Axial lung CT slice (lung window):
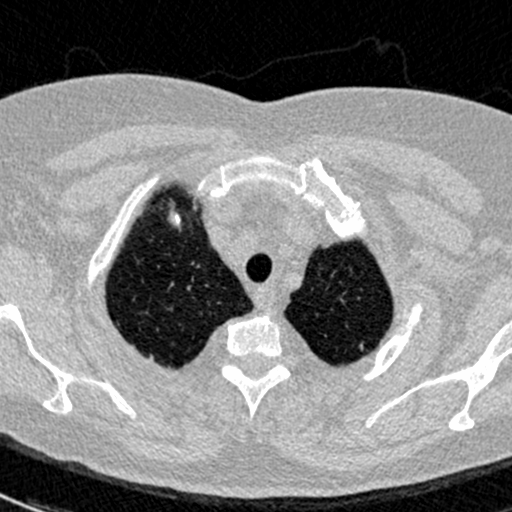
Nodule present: no